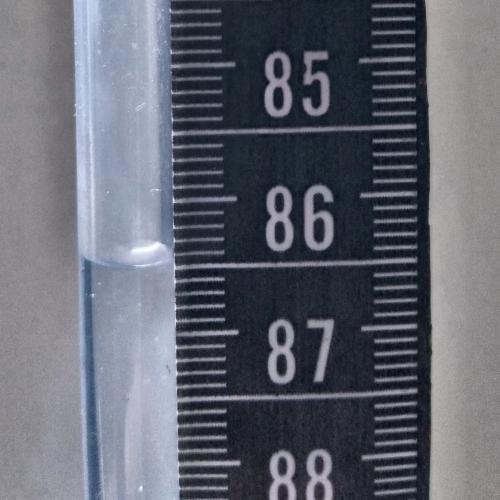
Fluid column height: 86.5 cm